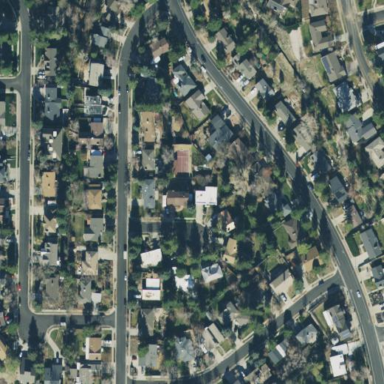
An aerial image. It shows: Neighborhood.